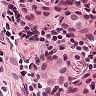
Metastatic tissue present: yes